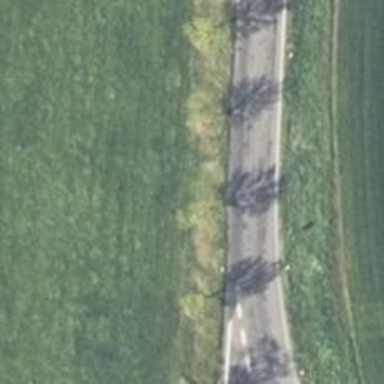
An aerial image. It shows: Secondary road with asphalt surface.